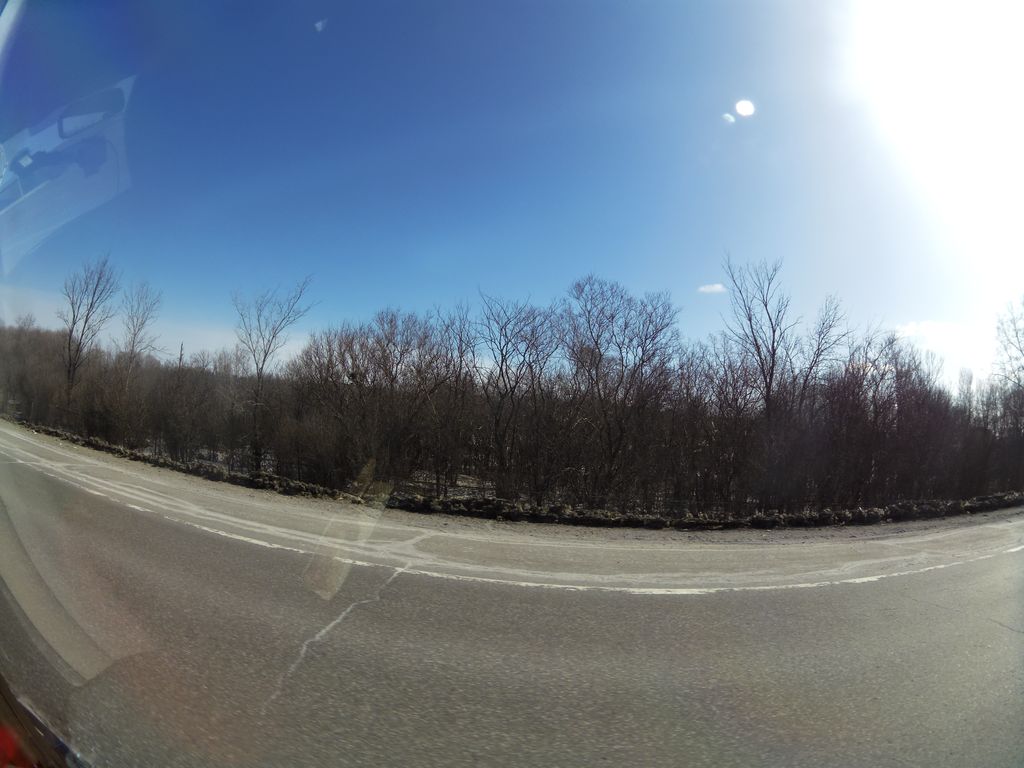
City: ottawa-gatineau